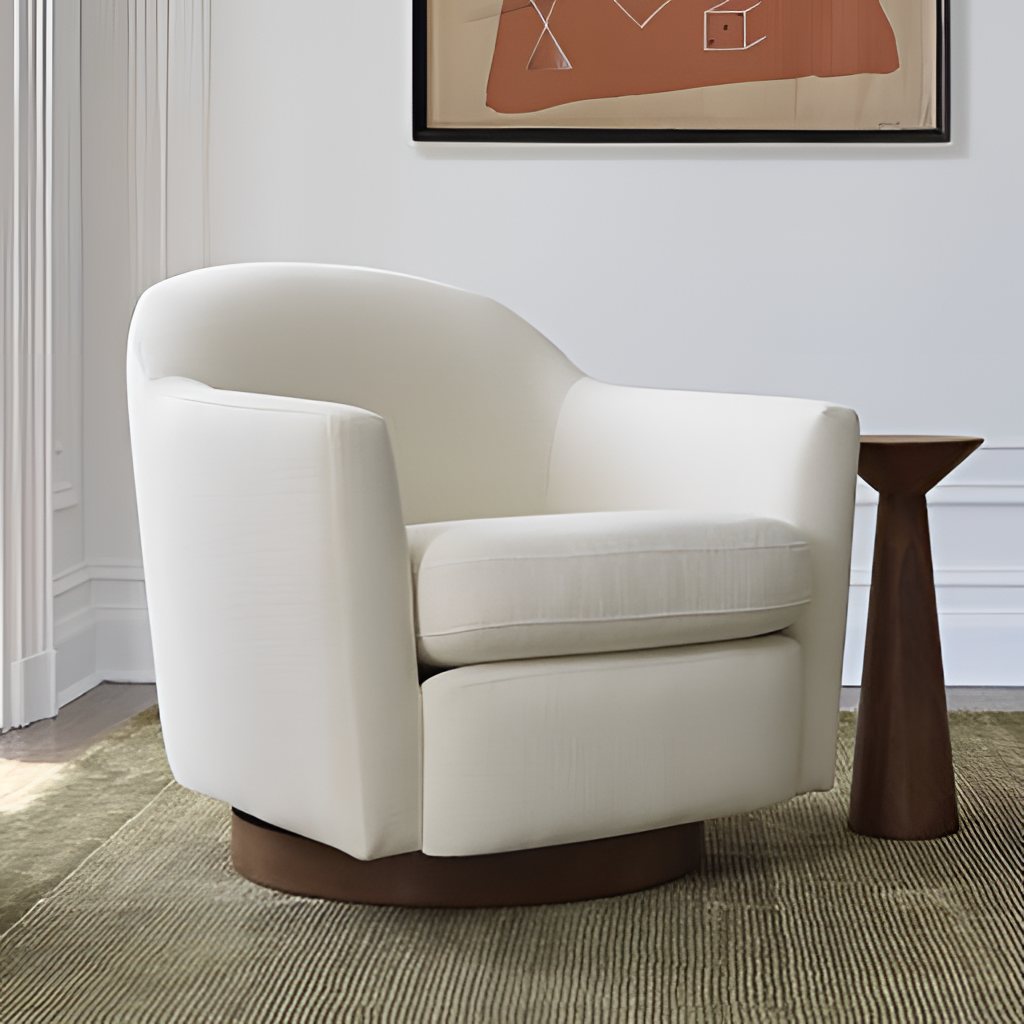
living room, fabric armchair, green carpet flooring, with ribbed pattern, paint wallpaper, with solid pattern, modern